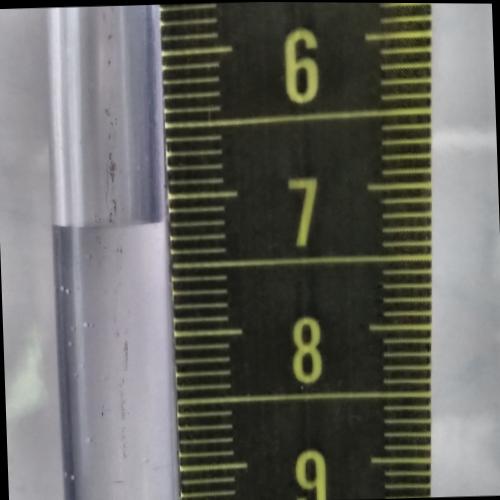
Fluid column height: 7.2 cm